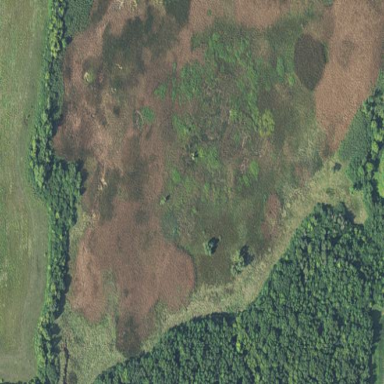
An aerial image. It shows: Marsh wetland.